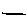
Label: line